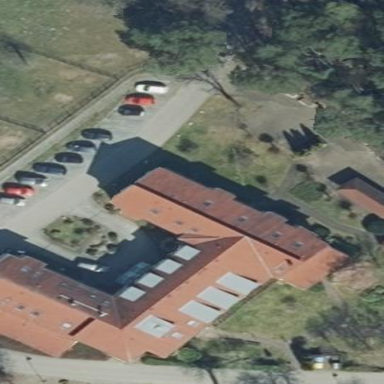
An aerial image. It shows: Building that serves as nursing home.